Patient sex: M
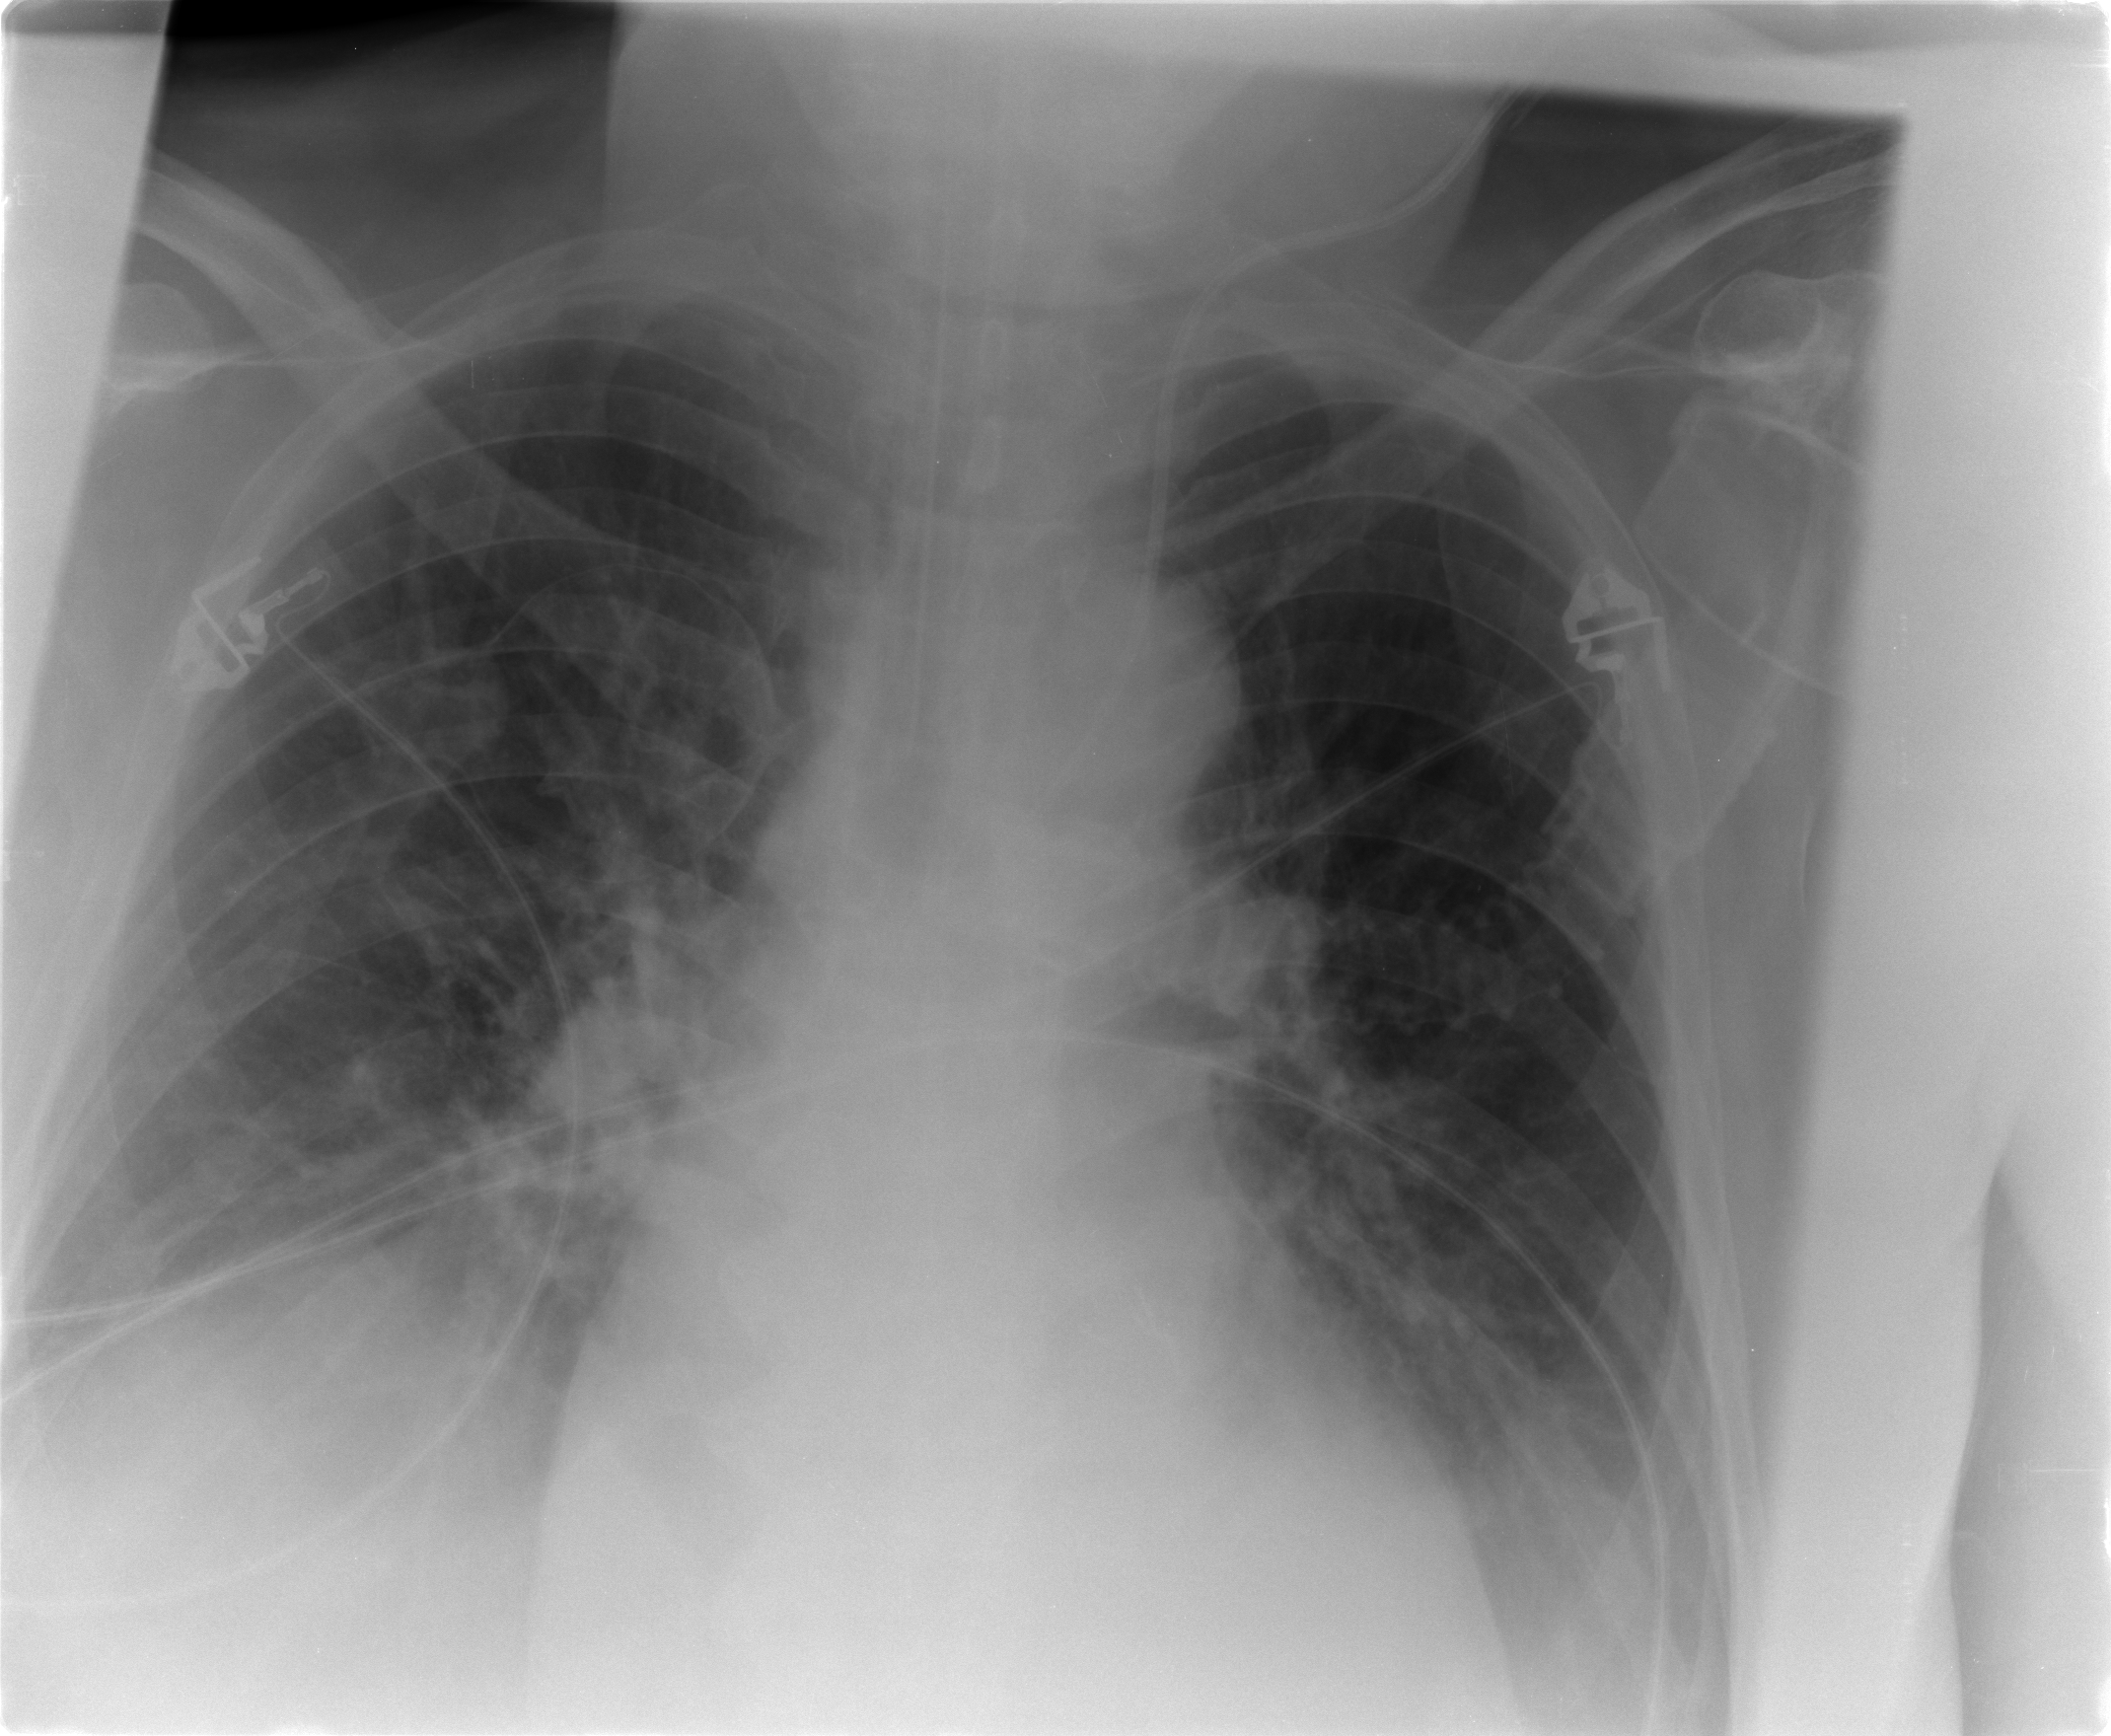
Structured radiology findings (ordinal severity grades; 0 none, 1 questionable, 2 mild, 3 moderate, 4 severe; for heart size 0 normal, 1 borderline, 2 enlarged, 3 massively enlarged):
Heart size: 2
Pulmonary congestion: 2
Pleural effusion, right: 3
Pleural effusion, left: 2
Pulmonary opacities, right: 1
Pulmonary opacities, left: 0
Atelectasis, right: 2
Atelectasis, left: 2